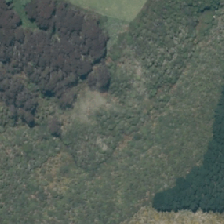
Land cover: broadleaved_indigenous_hardwood